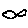
Label: fish